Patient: sex F, age 74
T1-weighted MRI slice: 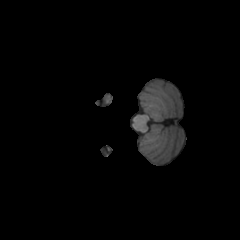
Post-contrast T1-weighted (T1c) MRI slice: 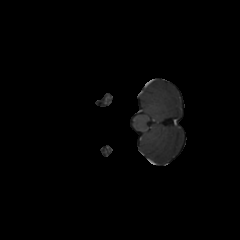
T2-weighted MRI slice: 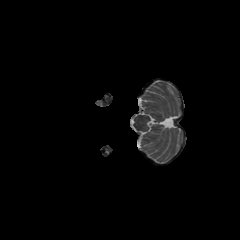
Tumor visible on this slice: no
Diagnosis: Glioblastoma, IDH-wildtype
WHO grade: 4